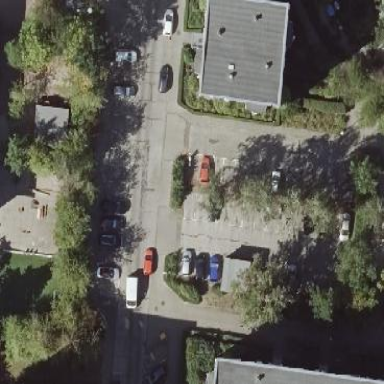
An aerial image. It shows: Parking area with concrete surface.